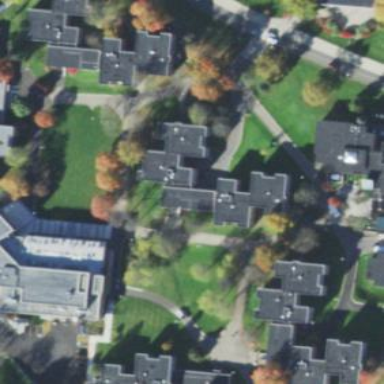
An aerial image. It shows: Dormitory building.